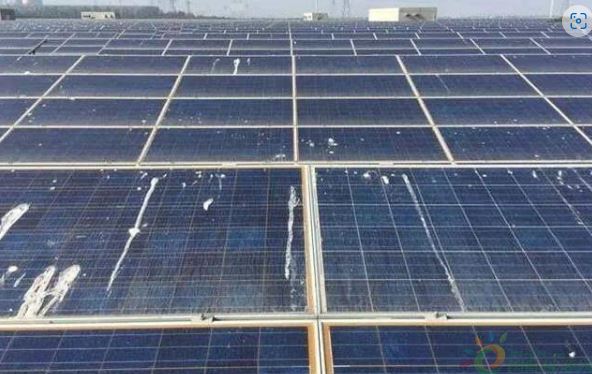
Label: Bird-drop